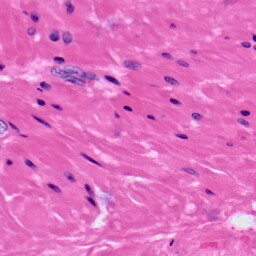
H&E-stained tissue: Prostate